Field crop: tomato
Growth stage: 1
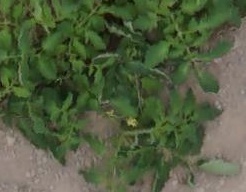
Species: tomato